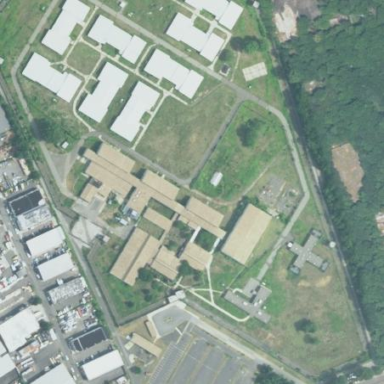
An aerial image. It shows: Prison.